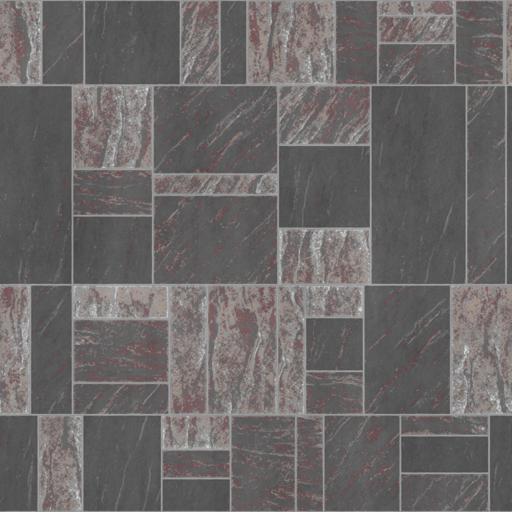
Tags: dark grey large tiled tiles